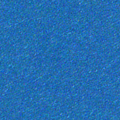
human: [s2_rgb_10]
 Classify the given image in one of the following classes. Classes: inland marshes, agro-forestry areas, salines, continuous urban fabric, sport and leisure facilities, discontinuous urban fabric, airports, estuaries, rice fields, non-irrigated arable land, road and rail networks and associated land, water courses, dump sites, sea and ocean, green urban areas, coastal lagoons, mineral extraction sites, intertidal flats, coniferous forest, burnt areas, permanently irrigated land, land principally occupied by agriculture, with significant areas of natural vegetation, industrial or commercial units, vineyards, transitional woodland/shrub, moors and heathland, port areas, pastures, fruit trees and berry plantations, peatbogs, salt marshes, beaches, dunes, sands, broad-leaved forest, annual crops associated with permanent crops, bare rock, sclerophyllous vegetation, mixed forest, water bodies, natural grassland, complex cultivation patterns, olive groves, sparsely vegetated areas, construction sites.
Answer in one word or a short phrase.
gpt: sea and ocean